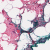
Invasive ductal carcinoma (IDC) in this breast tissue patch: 0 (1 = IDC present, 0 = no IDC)